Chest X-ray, PA view. Patient: 27 years old, sex M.
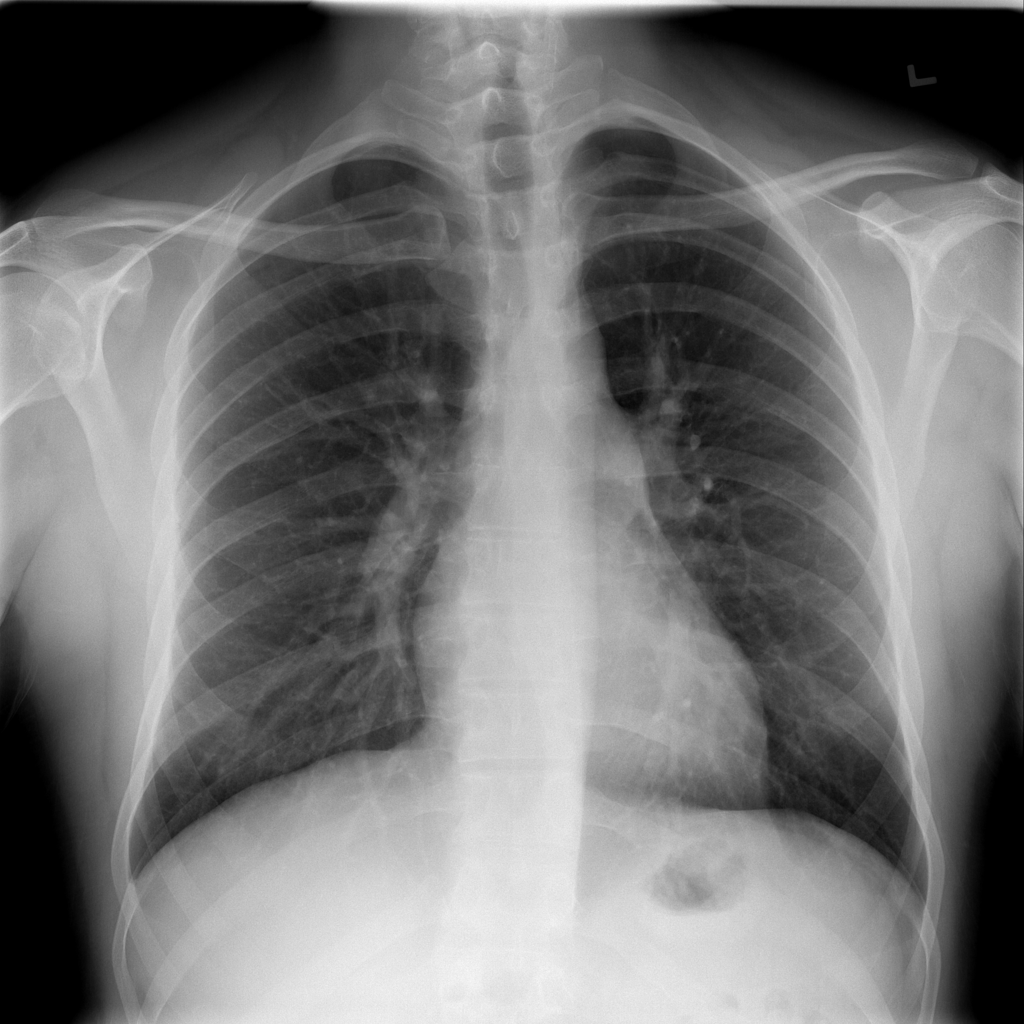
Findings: Infiltration